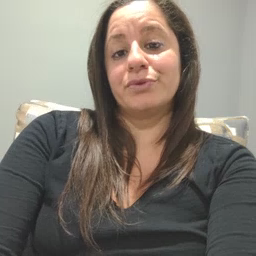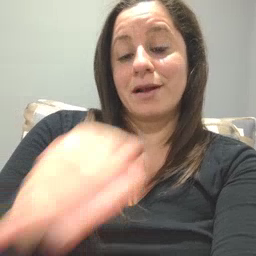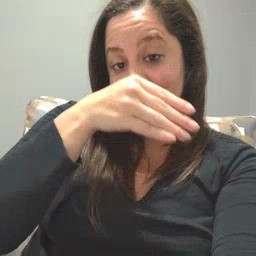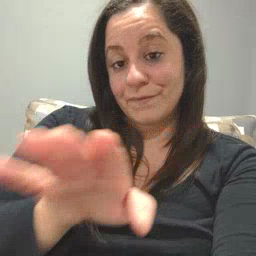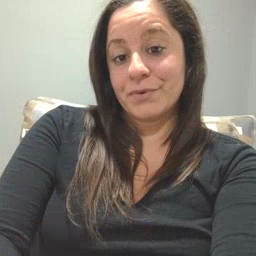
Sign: elephant